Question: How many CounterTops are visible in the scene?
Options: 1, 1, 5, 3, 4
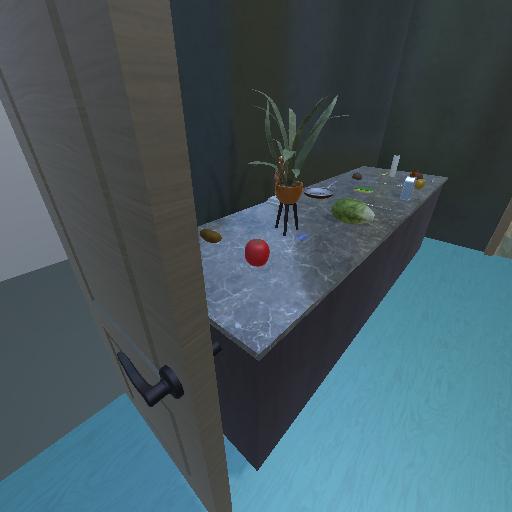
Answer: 1